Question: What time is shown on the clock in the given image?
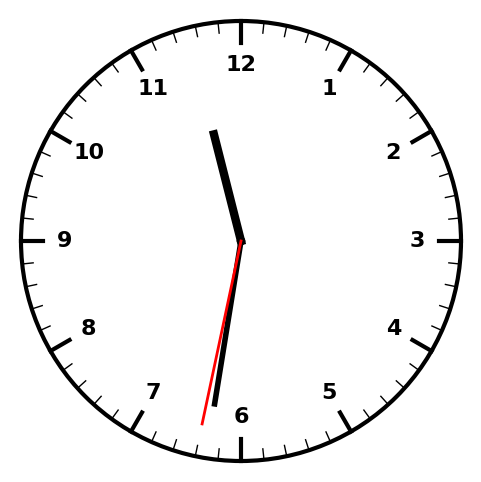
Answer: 11:31:32